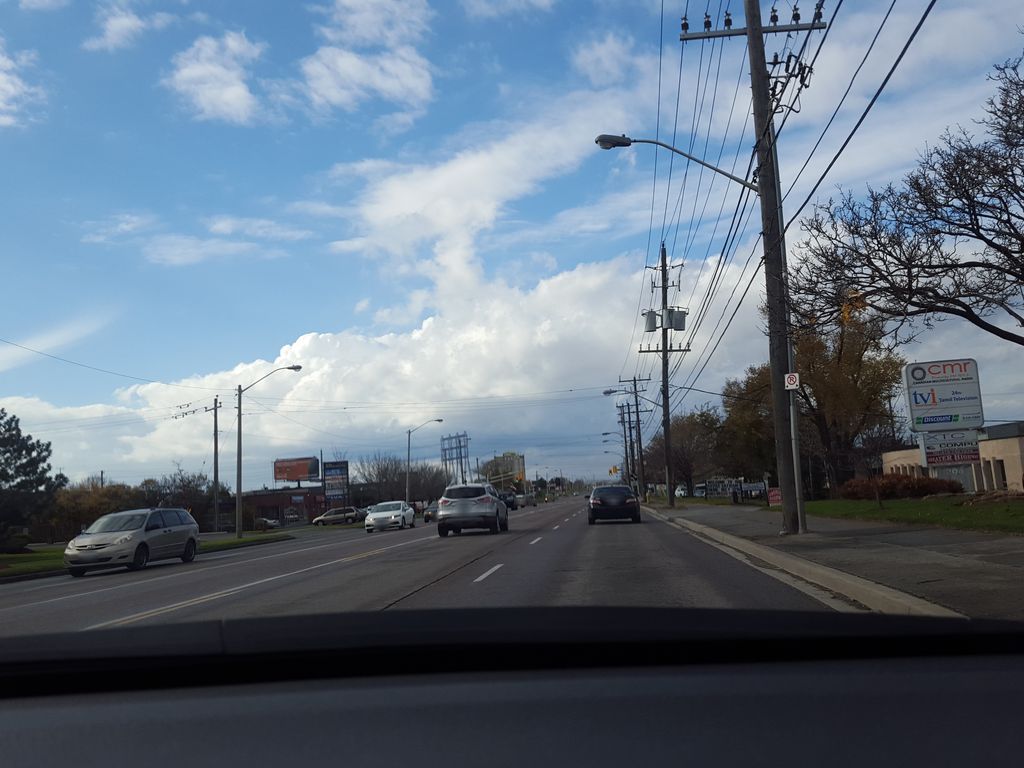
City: toronto